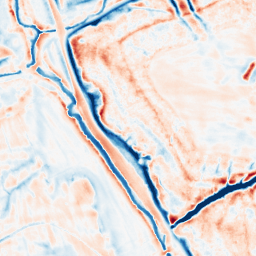
Category: edge_preserving
Decomposition family: bilateral
Decomposition parameters: d: 21
sigma_color: 50
sigma_space: 75
Upsampling method: bilinear
Upsampling parameters: scale: 2
Upsampling scale: 2